Interaction volume radius: 10 \u00c5
Interaction volume height: 10 \u00c5
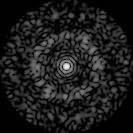
Disorder parameter: 0.7806